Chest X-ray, AP view. Patient: 45 years old, sex F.
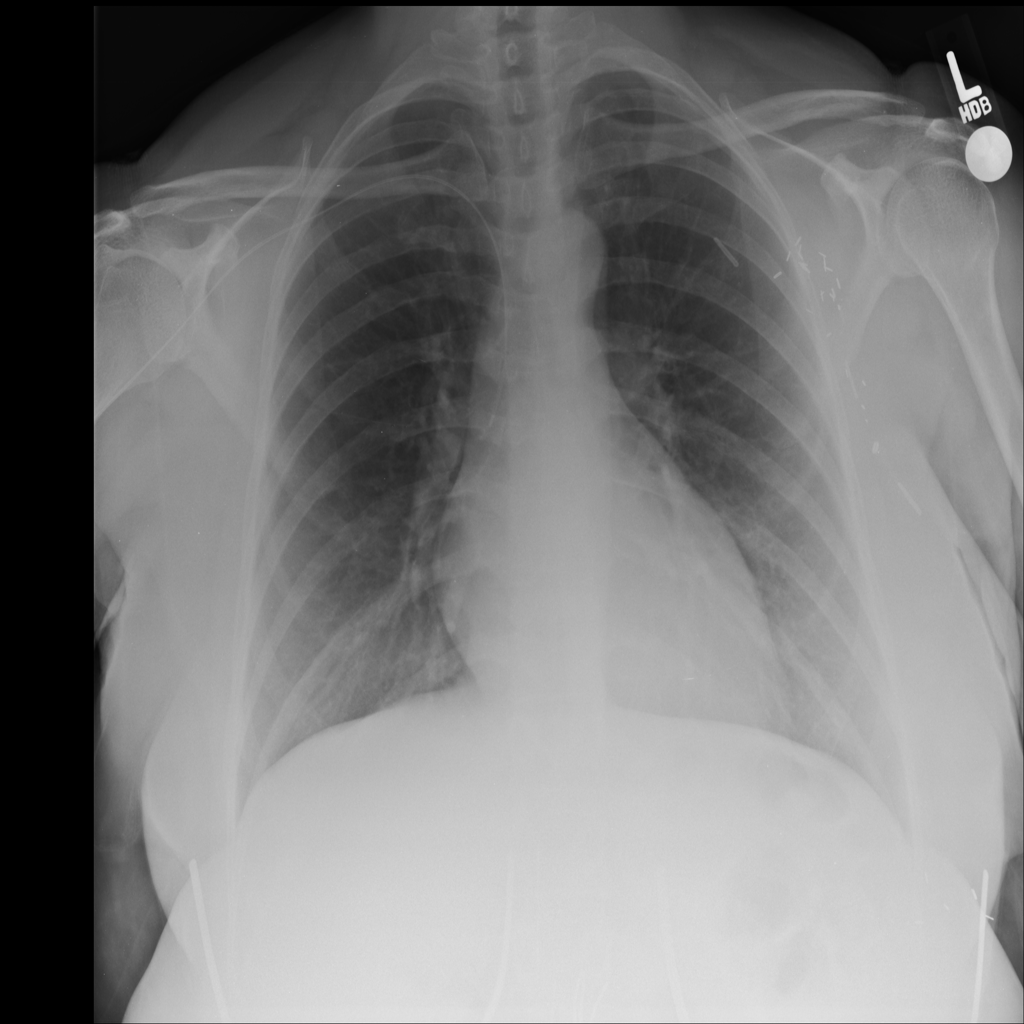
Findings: No Finding